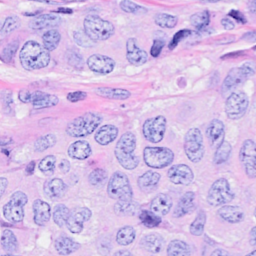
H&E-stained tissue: Breast